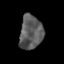
Tissue: skin
Cell type: Epithelial cells
Senescence score: 0.2161
Nuclear area (px): 767
Mean DAPI intensity: 91.038